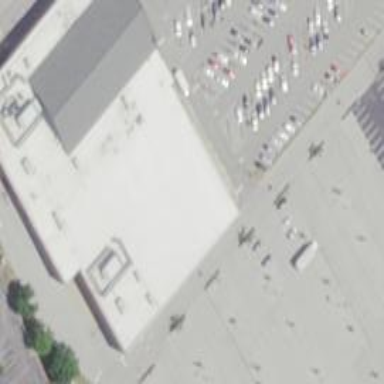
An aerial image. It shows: Supermarket.